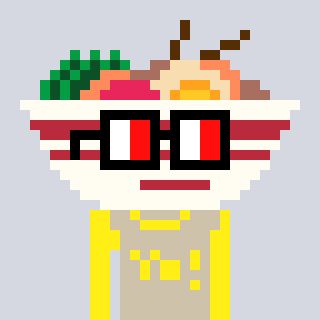
a pixel art character with square glasses with black frames and red eyes, a noodles-shaped head and a bege-colored body on a cool background